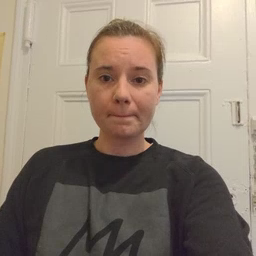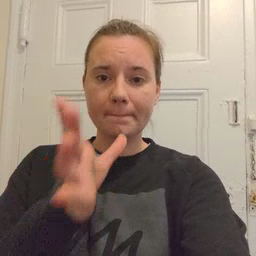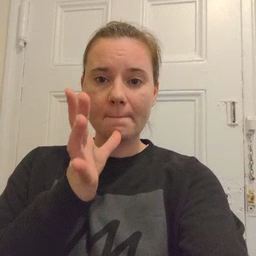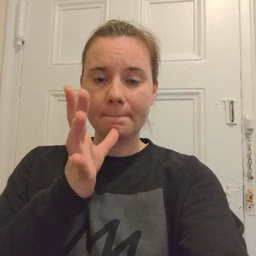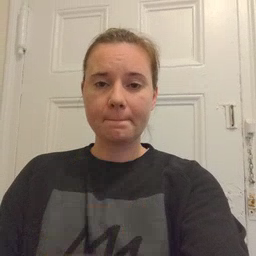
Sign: mom